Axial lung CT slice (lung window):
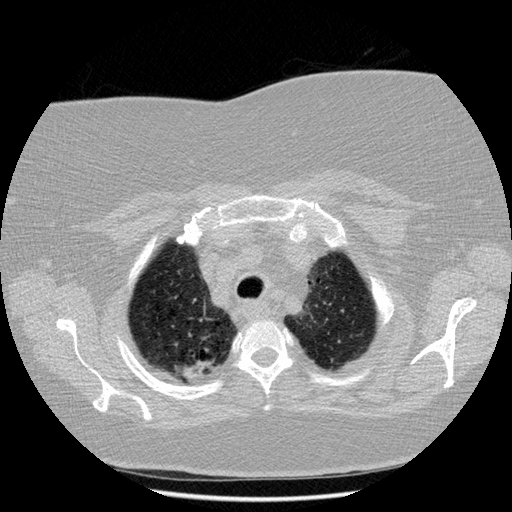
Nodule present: no